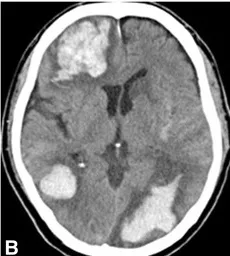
Head computed tomography (CT) scans after thrombolysis. B: Repeat CT scan the day after onset showing enlargement of the left occipital hemorrhage and two subcortical hemorrhages in the right frontal and right temporal lobes.
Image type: radiology (ct)